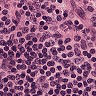
Metastatic tissue present: no